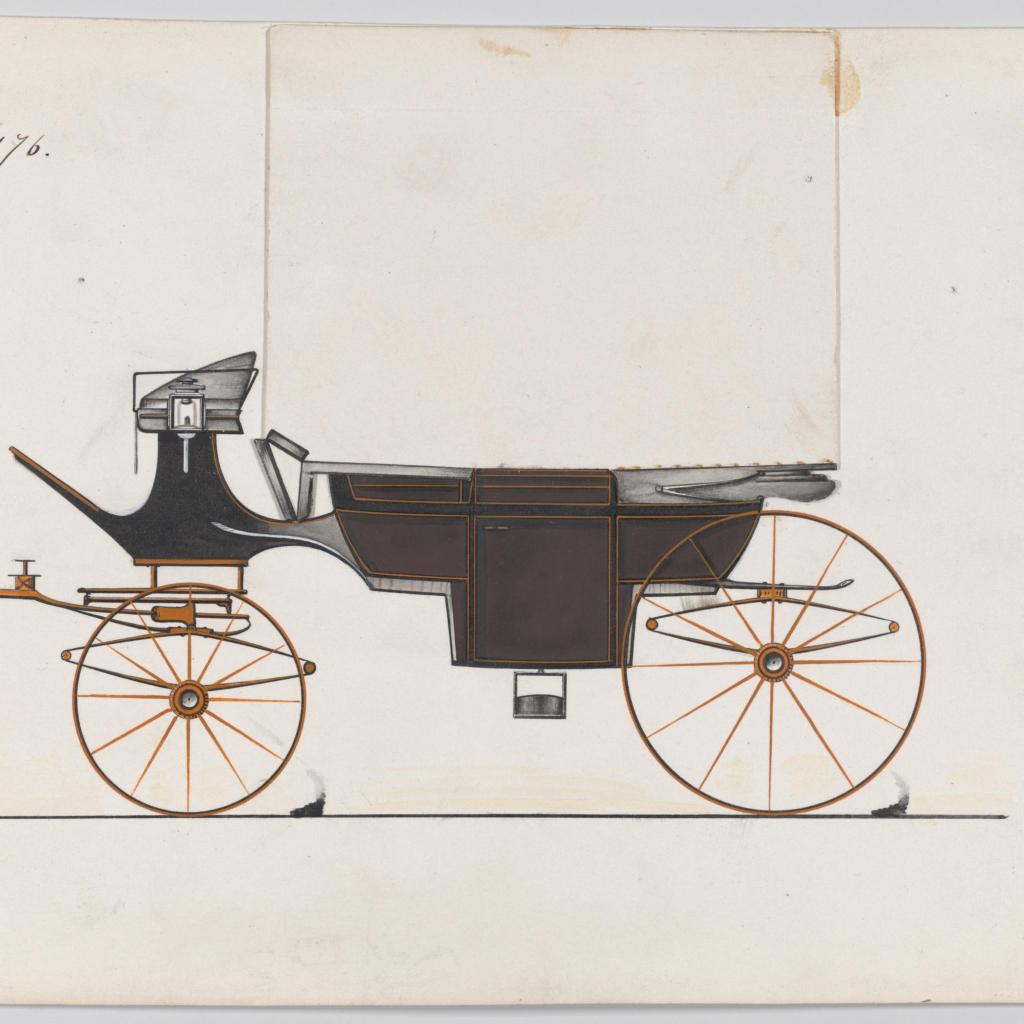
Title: Design for Landau, No. 3176
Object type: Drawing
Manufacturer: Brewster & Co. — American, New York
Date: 1875
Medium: Pen and black ink, watercolor and gouache with gum arabic
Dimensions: sheet: 6 7/16 x 9 3/4 in. (16.4 x 24.8 cm)
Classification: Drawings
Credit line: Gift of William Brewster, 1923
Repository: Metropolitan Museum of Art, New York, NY